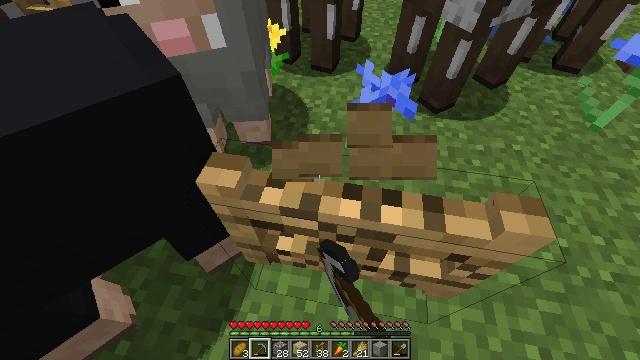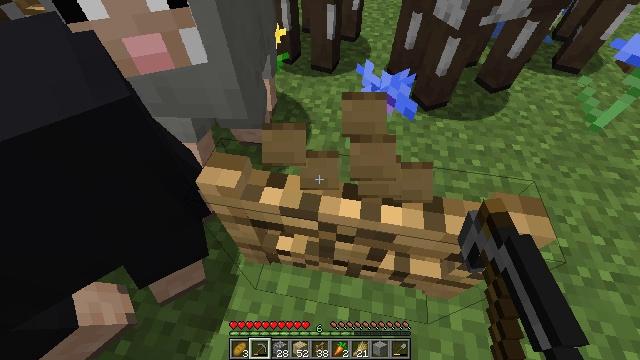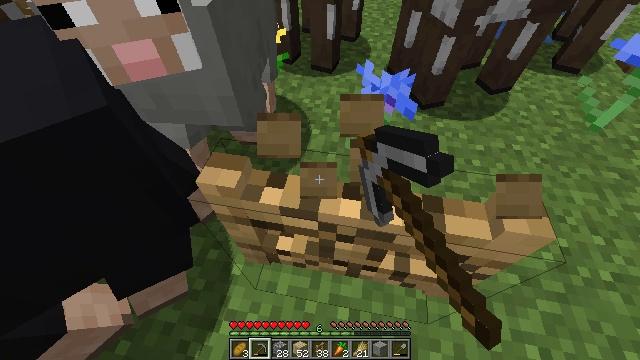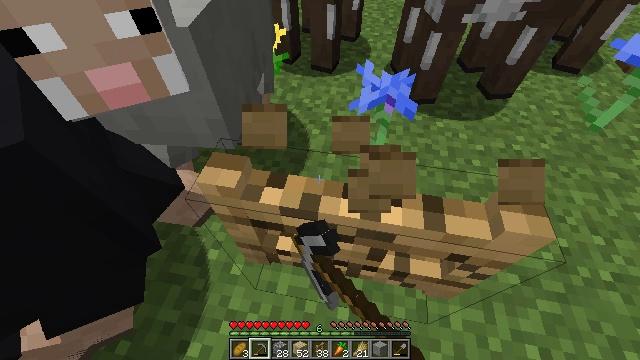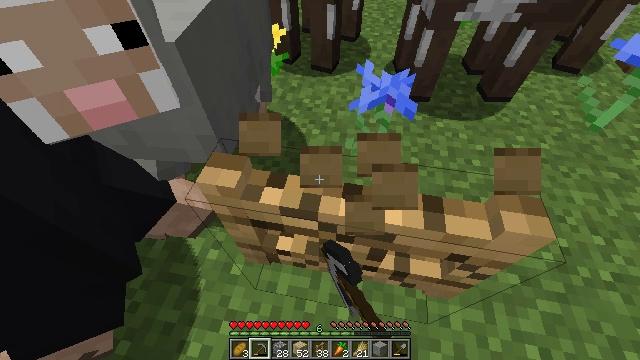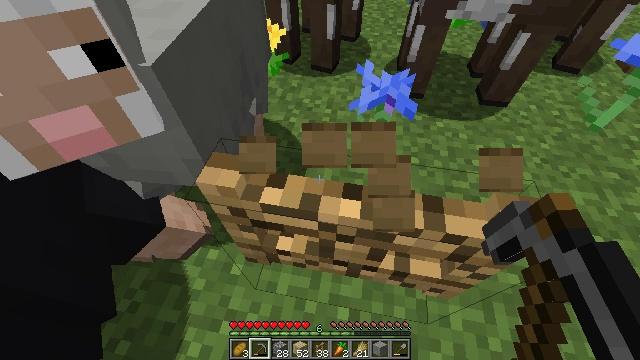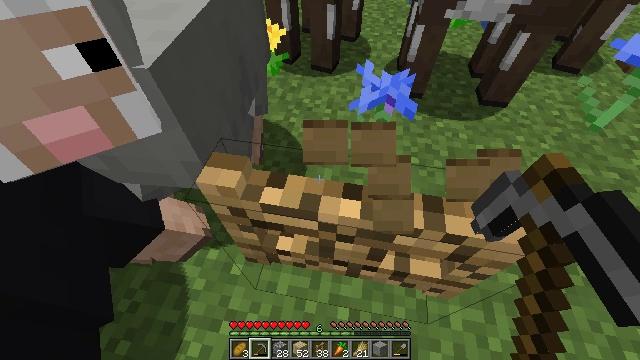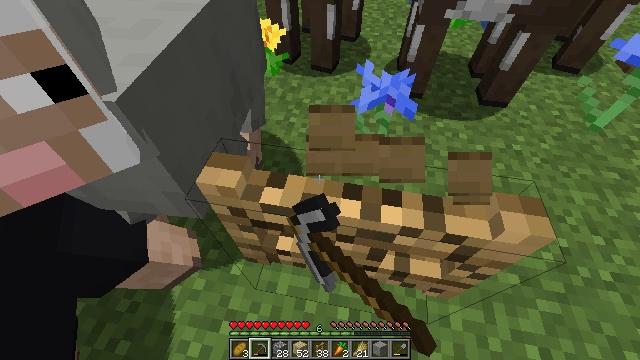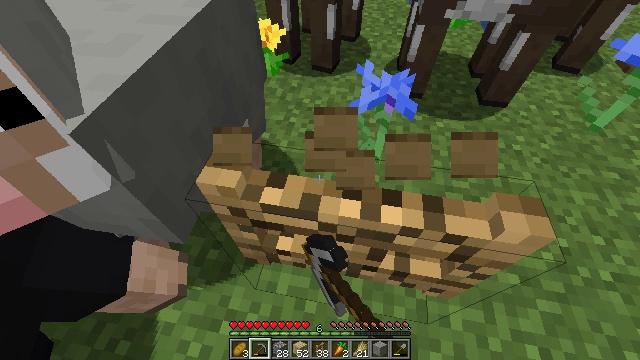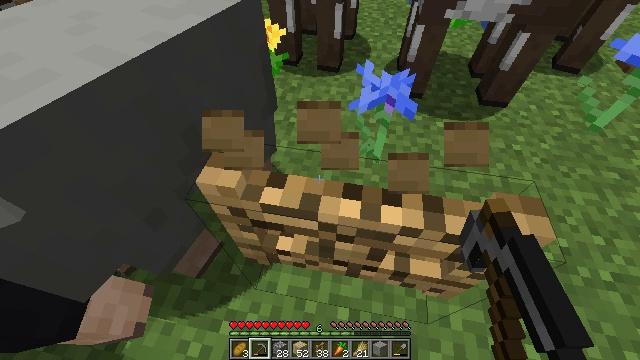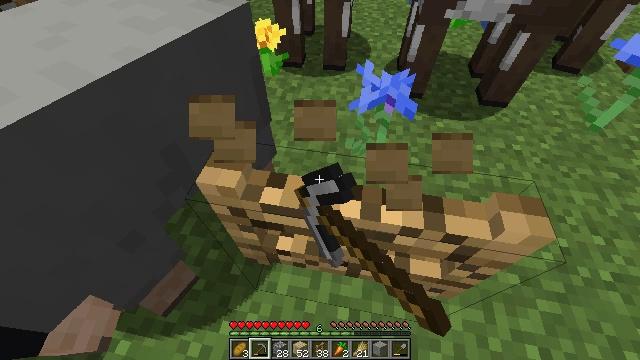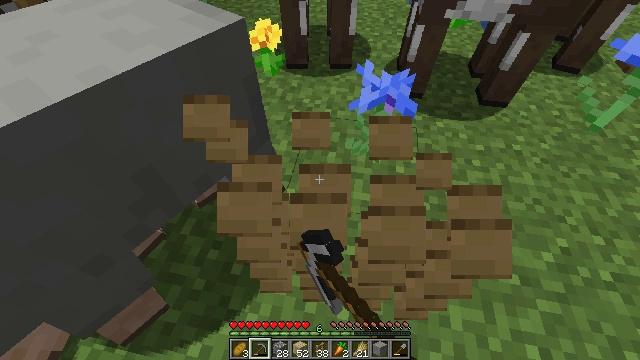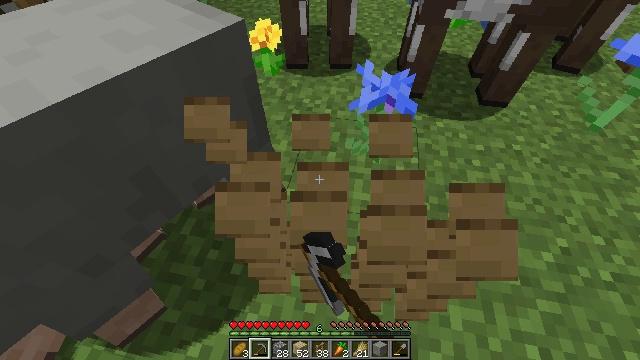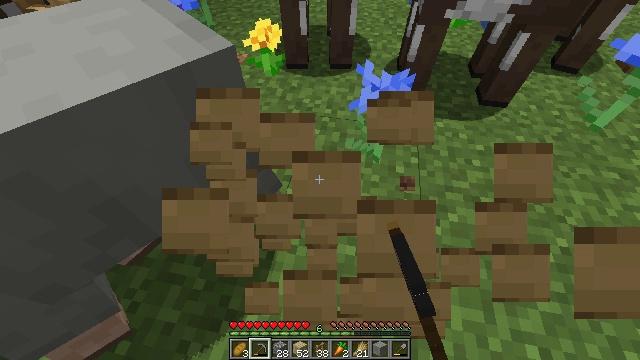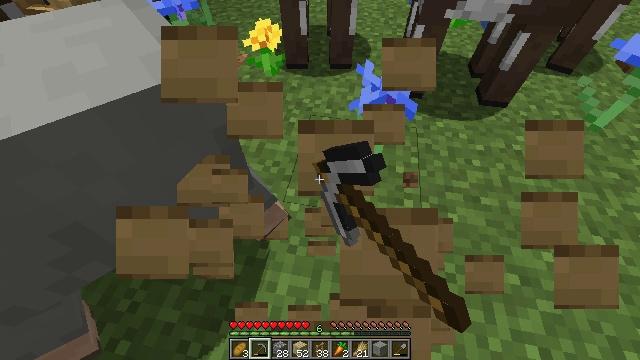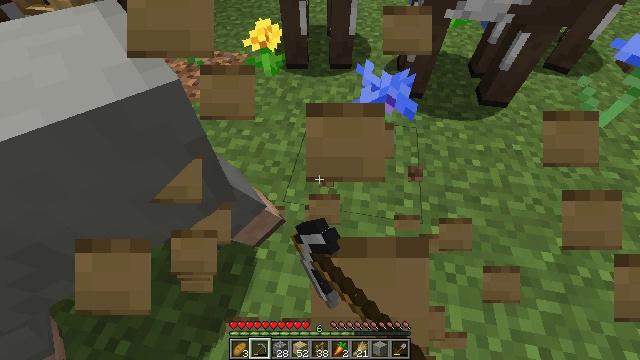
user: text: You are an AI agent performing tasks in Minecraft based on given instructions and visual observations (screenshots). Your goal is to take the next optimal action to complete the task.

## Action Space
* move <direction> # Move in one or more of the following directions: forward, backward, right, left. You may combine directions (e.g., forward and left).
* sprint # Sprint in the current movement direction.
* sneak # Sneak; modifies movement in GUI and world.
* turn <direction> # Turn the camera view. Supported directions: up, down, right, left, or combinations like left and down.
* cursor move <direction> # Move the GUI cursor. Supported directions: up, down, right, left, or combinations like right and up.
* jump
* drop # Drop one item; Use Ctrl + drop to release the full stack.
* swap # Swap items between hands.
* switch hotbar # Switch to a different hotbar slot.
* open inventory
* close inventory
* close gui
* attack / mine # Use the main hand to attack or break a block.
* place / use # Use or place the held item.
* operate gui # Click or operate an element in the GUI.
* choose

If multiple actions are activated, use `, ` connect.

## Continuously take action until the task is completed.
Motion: motion action
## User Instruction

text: Collect materials from the oak fence gate.
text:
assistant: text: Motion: attack / mine
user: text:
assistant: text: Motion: attack / mine
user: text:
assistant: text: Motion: attack / mine
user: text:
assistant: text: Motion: attack / mine
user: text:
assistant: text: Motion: attack / mine
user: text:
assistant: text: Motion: attack / mine
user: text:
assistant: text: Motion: attack / mine
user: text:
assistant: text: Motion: attack / mine
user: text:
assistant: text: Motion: attack / mine
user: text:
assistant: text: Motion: attack / mine
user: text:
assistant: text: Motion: attack / mine
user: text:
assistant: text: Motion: attack / mine
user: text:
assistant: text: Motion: attack / mine
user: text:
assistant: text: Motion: attack / mine
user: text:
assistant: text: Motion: attack / mine
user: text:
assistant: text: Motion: attack / mine